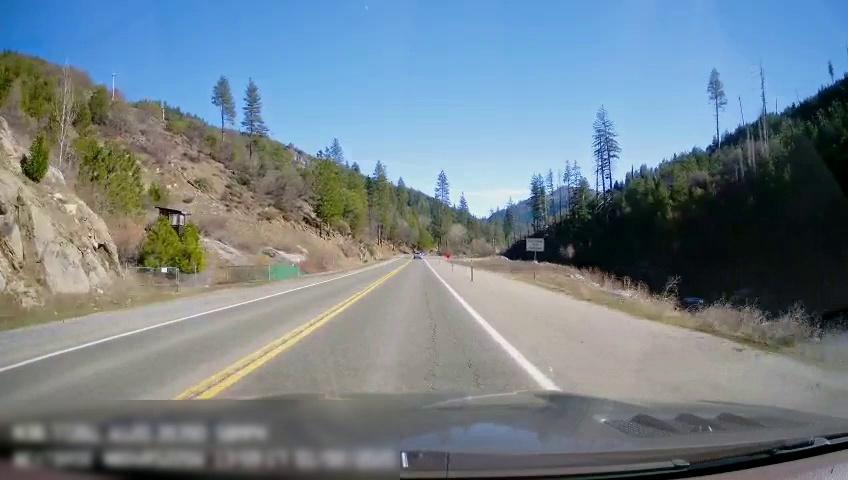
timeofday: Day
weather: Sunny
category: Drivable Space
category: Drivable Space
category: Lanes | Opposite Lane
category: Lanes | Current Lane
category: Lanes | Opposite Lane
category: Lanes | Current Lane
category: Traffic | Signs